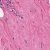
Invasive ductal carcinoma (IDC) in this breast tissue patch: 0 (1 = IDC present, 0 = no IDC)